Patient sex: M
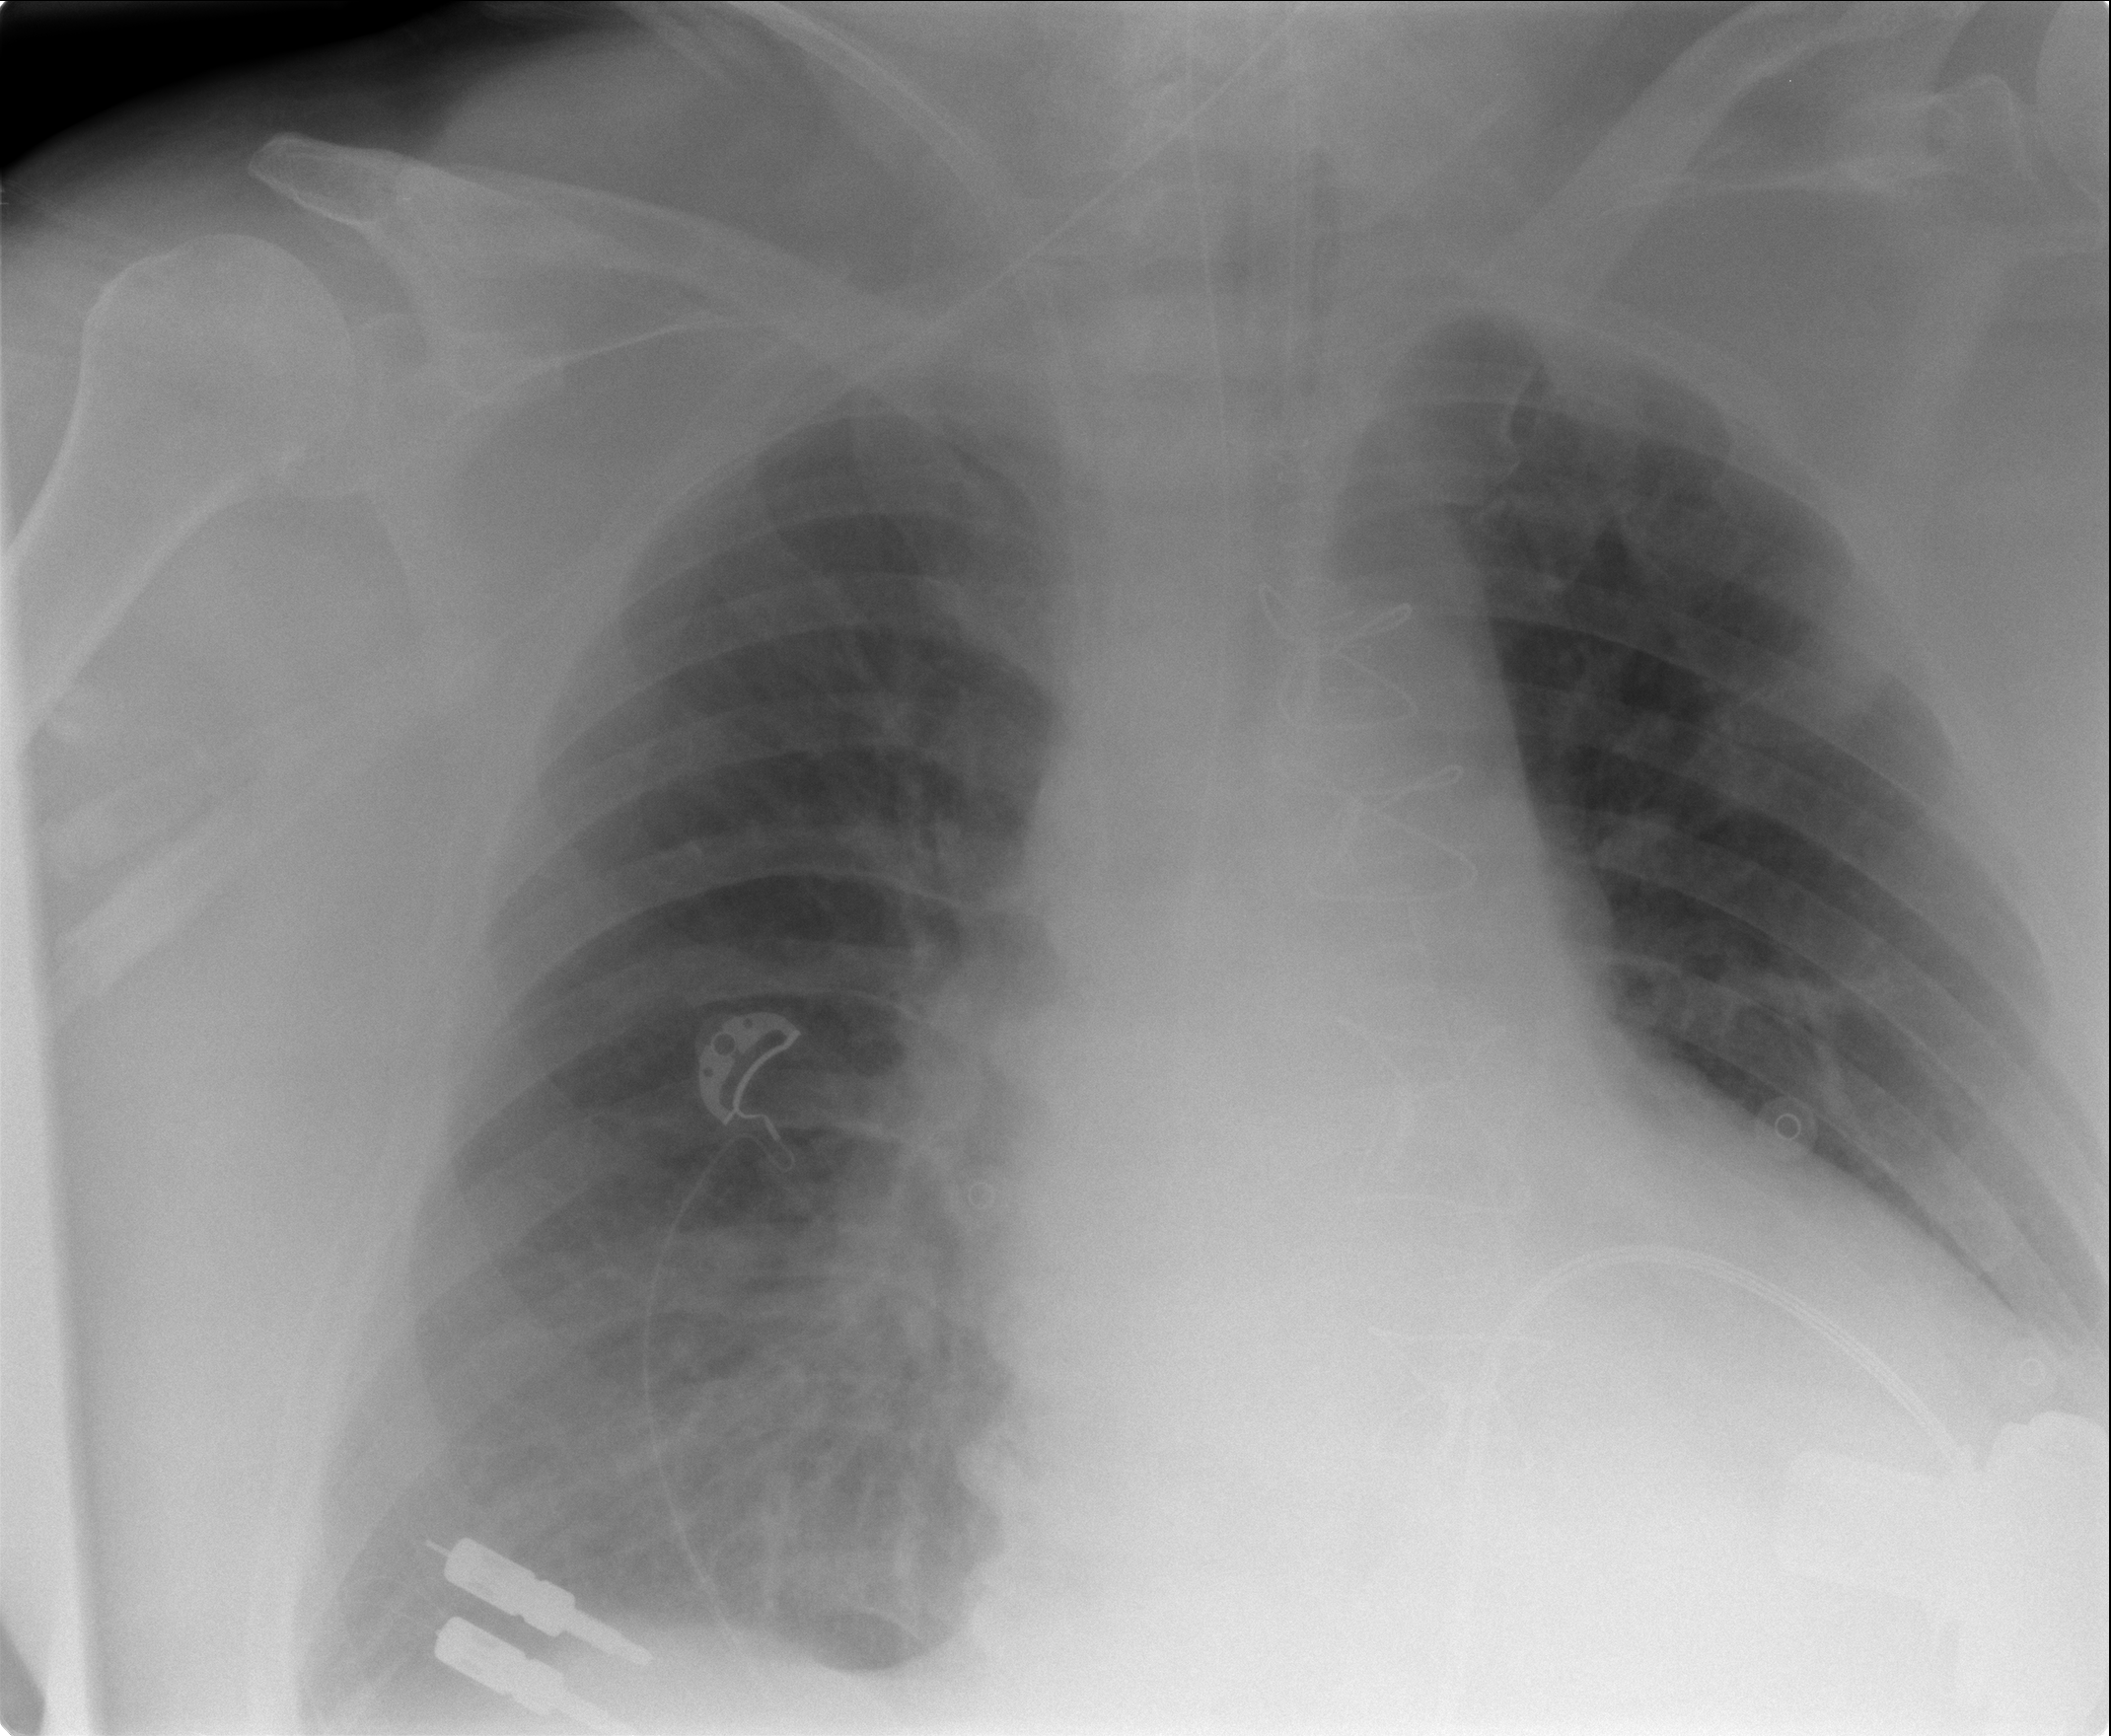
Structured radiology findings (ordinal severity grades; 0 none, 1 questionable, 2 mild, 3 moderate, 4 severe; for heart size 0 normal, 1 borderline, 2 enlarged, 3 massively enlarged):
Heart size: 2
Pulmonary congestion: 1
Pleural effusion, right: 0
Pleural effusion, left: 0
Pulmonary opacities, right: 0
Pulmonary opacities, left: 0
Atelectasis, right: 2
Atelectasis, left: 2